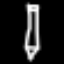
Label: pencil